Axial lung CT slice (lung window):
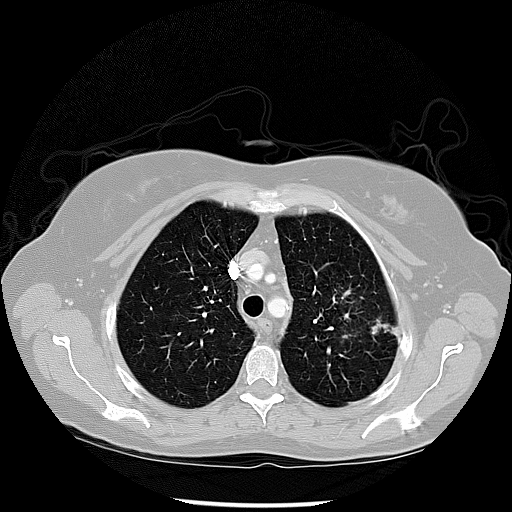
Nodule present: yes
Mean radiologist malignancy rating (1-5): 4